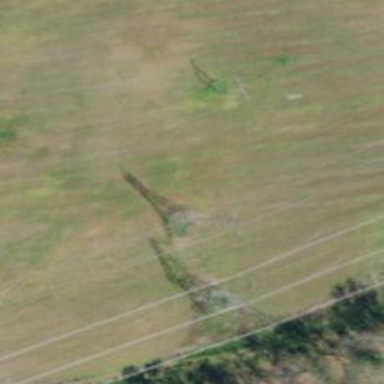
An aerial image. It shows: Power tower.